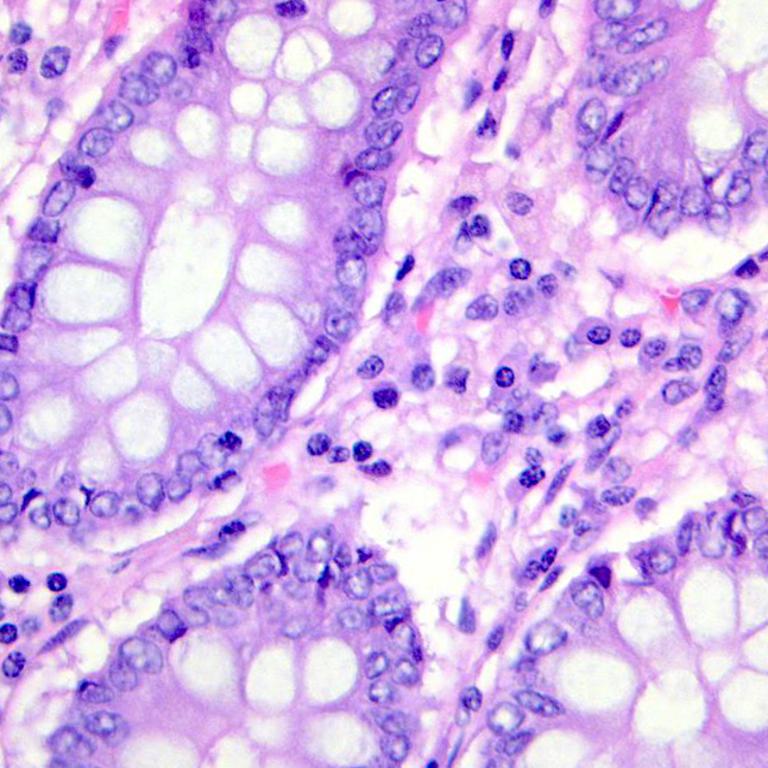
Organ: colon
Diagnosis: benign